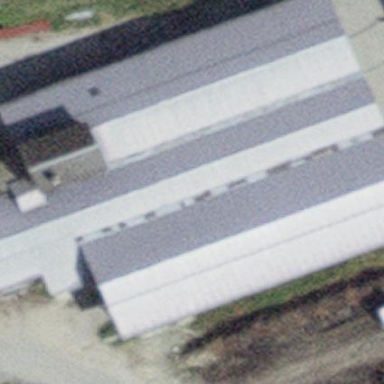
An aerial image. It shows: Industrial building.